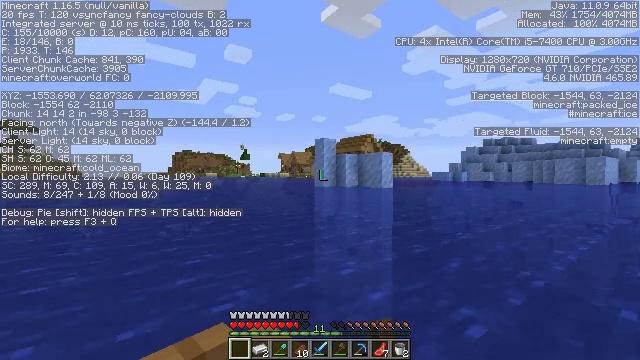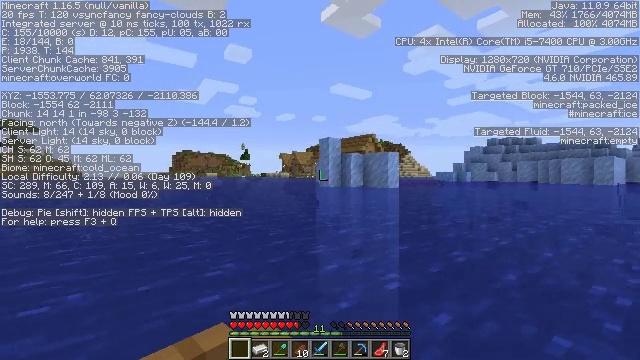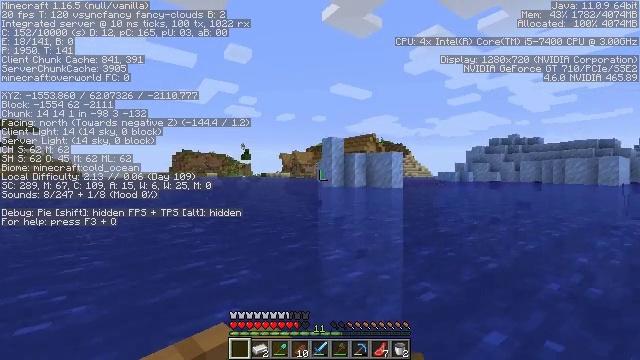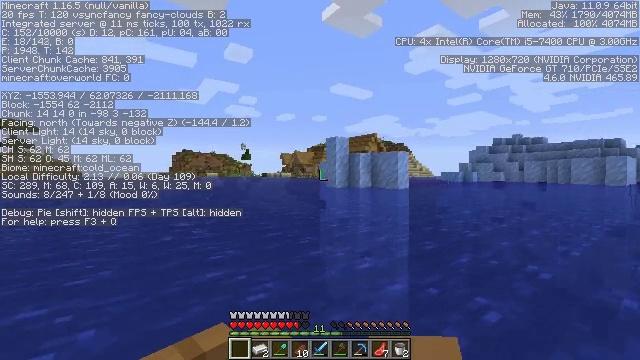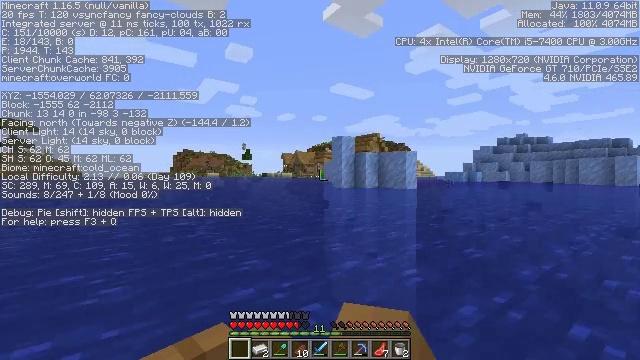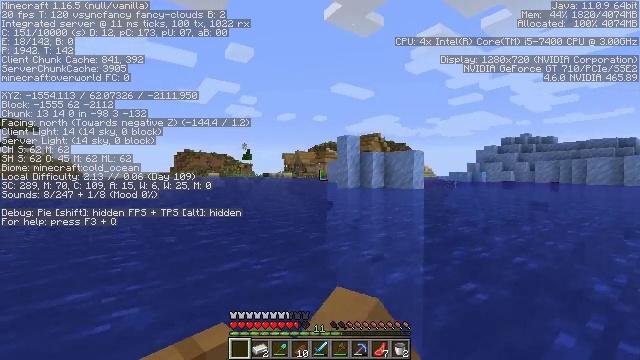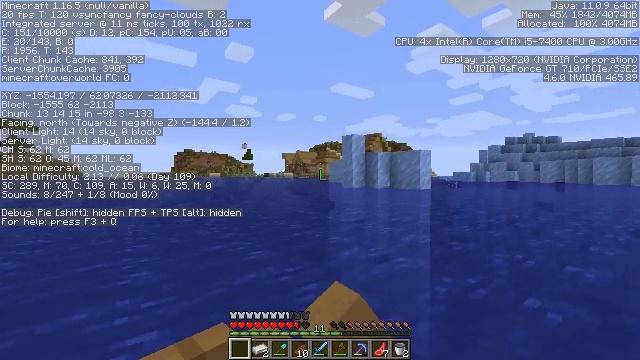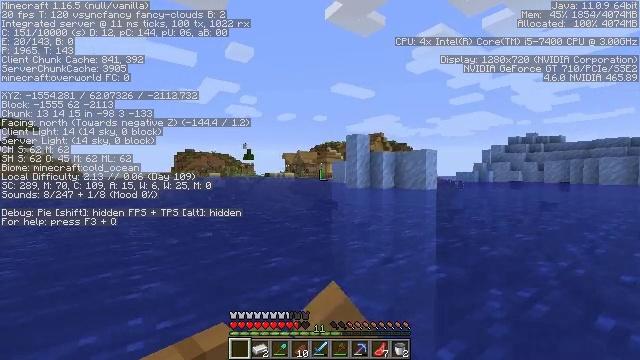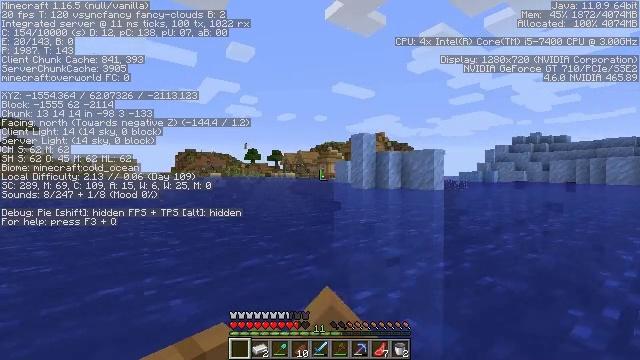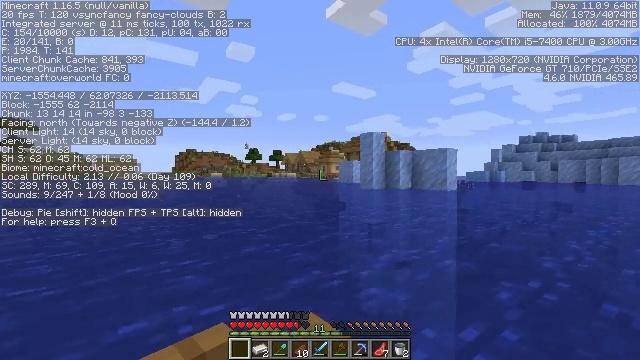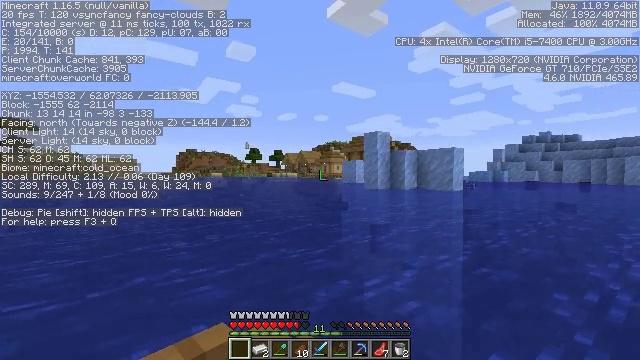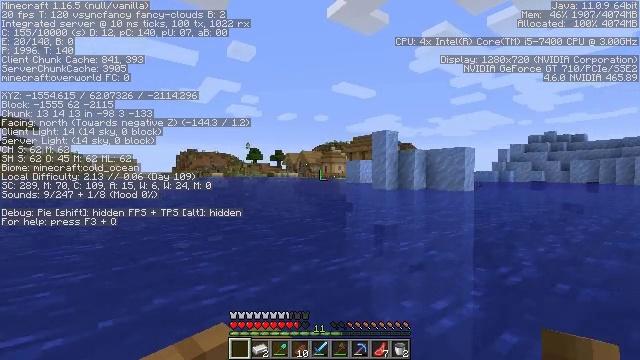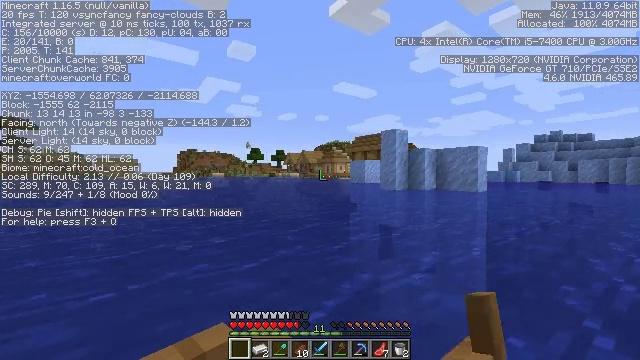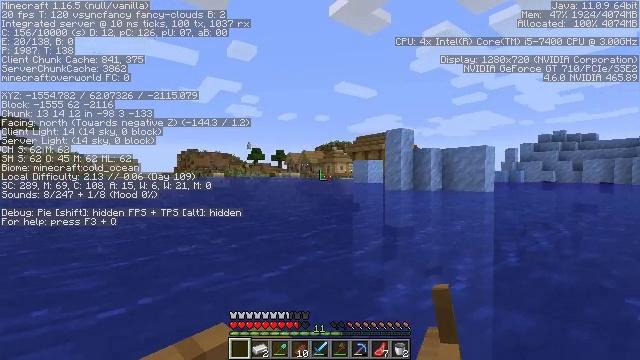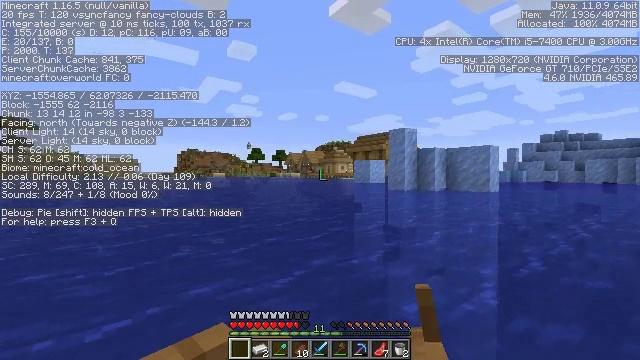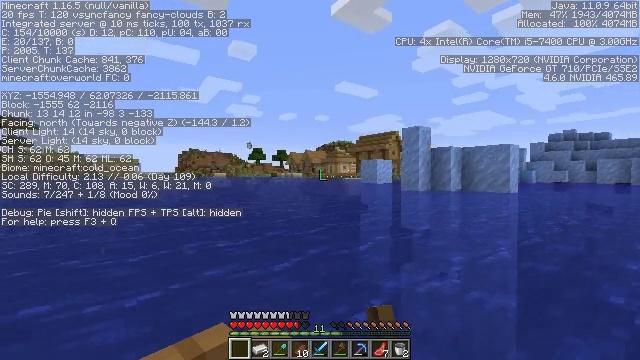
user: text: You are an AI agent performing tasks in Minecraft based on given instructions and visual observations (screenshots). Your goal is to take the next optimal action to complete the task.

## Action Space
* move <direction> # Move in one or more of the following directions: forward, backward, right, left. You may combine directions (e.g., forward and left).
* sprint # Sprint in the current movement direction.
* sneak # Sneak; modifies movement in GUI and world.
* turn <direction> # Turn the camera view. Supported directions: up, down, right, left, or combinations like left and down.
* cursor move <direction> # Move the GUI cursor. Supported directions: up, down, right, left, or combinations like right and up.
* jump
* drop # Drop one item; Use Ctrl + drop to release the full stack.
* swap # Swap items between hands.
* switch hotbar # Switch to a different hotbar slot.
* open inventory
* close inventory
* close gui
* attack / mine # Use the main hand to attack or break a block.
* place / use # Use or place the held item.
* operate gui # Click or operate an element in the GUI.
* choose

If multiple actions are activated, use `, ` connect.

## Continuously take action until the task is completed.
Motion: motion action
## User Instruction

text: Attack the hay block to get hay.
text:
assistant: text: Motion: move forward
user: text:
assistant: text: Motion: move forward
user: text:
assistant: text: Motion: move forward
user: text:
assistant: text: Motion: move forward
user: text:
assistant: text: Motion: move forward
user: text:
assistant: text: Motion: move forward
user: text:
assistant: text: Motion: move forward
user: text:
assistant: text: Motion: move forward
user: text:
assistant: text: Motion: move forward
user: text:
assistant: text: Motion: move forward
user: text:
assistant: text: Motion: move forward
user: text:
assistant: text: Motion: move forward
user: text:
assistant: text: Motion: move forward
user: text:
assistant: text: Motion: move forward
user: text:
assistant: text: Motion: move forward
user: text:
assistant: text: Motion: move forward, turn left
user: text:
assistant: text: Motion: move forward, turn left
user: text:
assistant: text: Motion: move forward, turn left
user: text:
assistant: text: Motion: move forward
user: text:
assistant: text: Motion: move forward
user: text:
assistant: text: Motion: move forward
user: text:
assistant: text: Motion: move forward
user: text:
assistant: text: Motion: move forward
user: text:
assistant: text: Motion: move forward
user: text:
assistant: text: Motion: move forward
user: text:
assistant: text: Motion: move forward
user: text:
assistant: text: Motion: move forward, turn left
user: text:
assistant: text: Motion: move forward
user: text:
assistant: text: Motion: move forward
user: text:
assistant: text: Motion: move forward